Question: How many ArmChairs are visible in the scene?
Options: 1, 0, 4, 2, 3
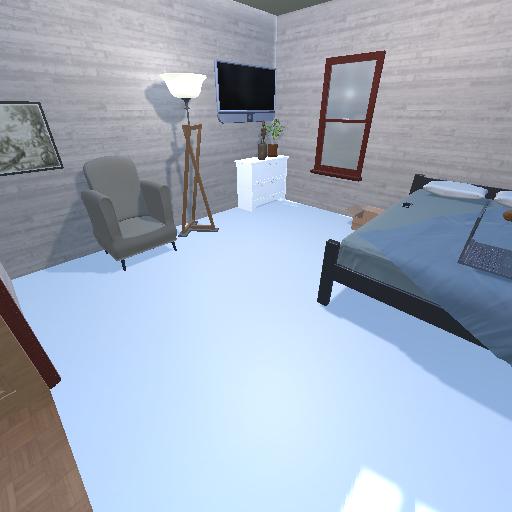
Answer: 1